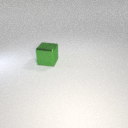
large green metal cube